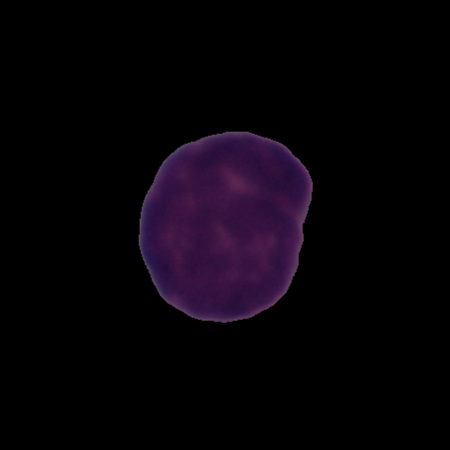
Label: healthy